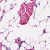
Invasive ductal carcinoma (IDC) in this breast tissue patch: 0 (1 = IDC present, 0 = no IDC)